Question: Whenever I tap one of my list view items, only the text area within the item gets highlighted and not the rest of the row. How can I fix this error to enable touch feedback the whole row of any list view item?
'''
public class MainActivity extends ActionBarActivity {
ListView list_main;
String[] listContent = {
"Item 1",
"Item 2",
"Item 3",
"Item 4",
"Item 5"
};
@Override
protected void onCreate(Bundle savedInstanceState) {
super.onCreate(savedInstanceState);
setContentView(R.layout.activity_main);
list_main = (ListView)findViewById(R.id.list_main);
ArrayAdapter<String> adapter = new ArrayAdapter<String>(this,android.R.layout.simple_list_item_1,listContent);
list_main.setAdapter(adapter);
}
}
'''
'''
<?xml version="1.0" encoding="utf-8"?>
<LinearLayout xmlns:android="http://schemas.android.com/apk/res/android"
android:orientation="vertical"
android:layout_width="match_parent"
android:layout_height="match_parent">
<ListView
android:id="@+id/list_main"
android:layout_width="wrap_content"
android:layout_height="wrap_content"/>
</LinearLayout>
'''

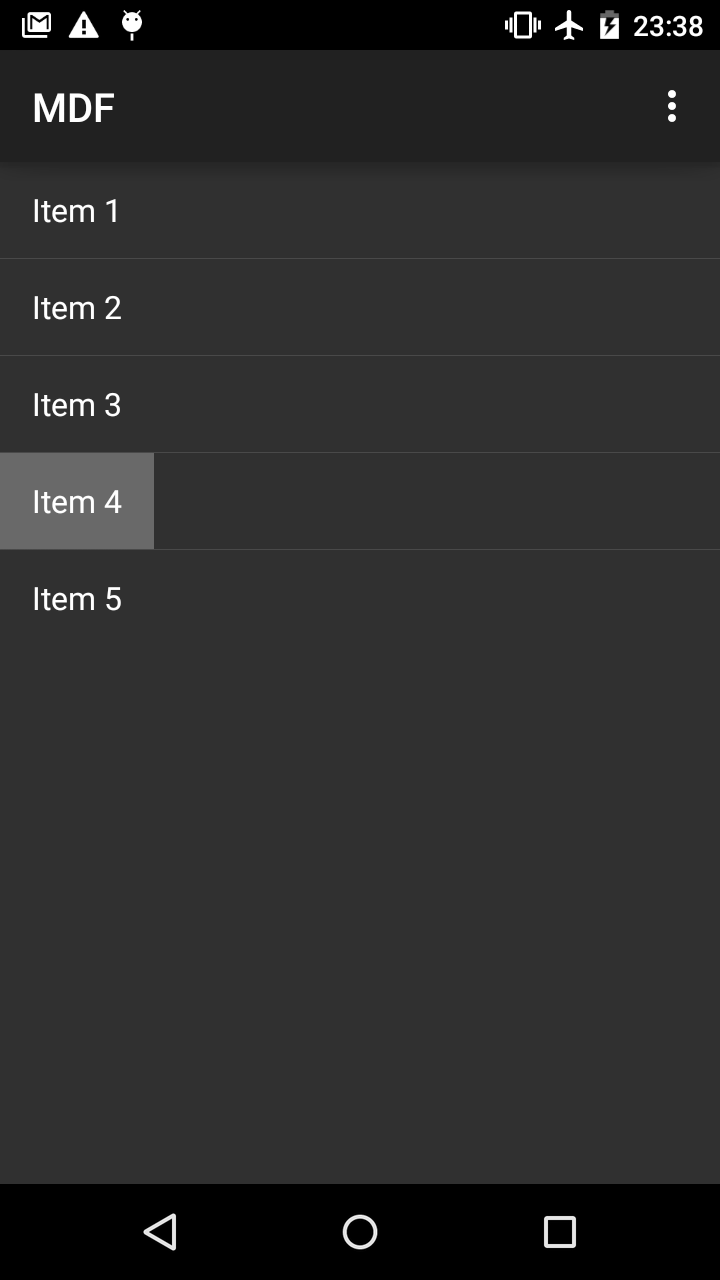
Answer: Change your ListView width to match parent. That way the list item will be a full row.